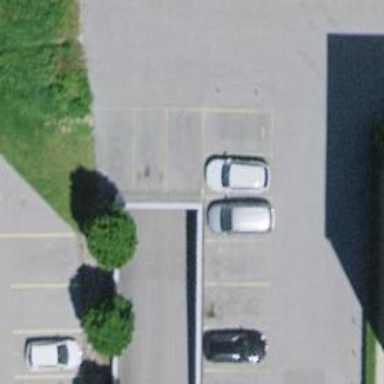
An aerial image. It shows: Parking entrance.